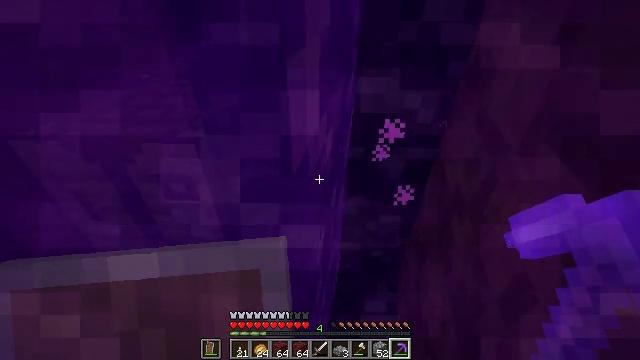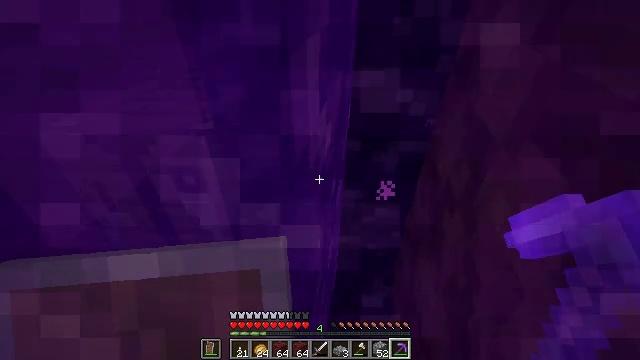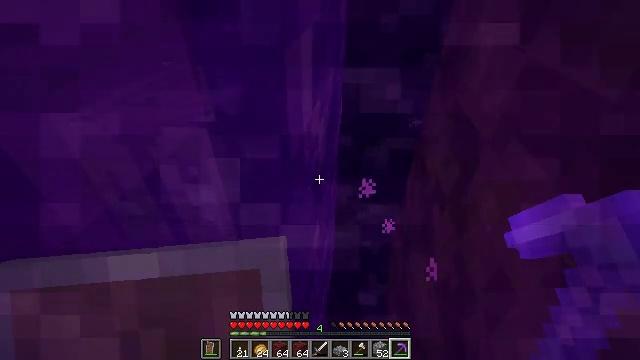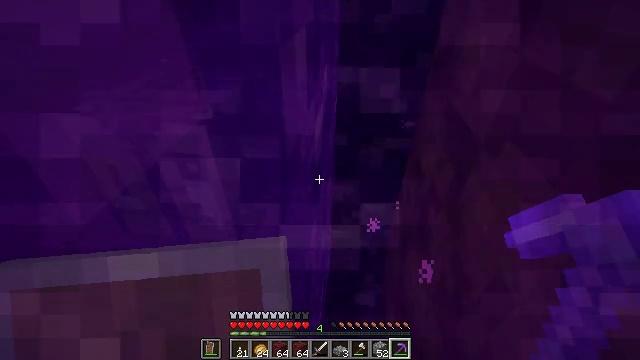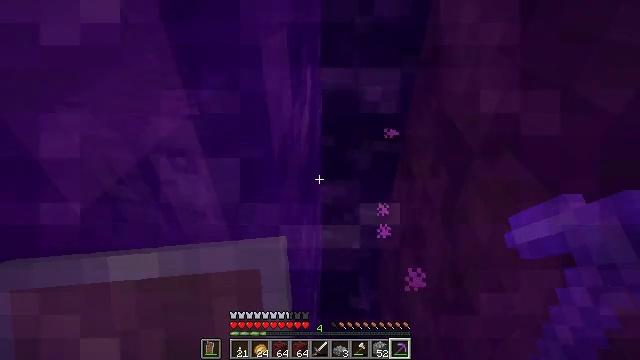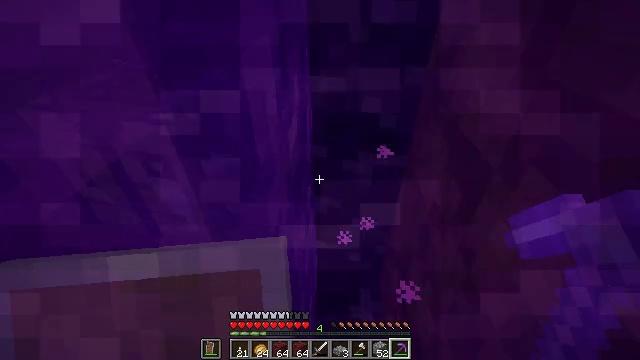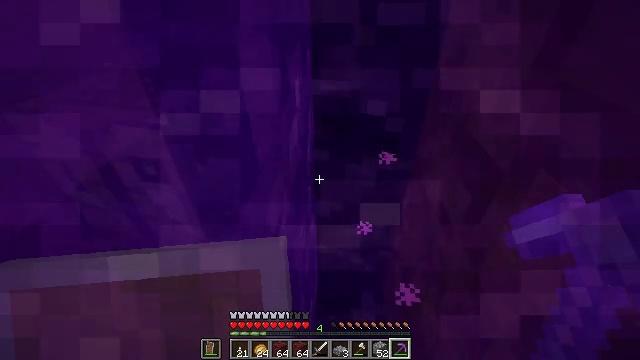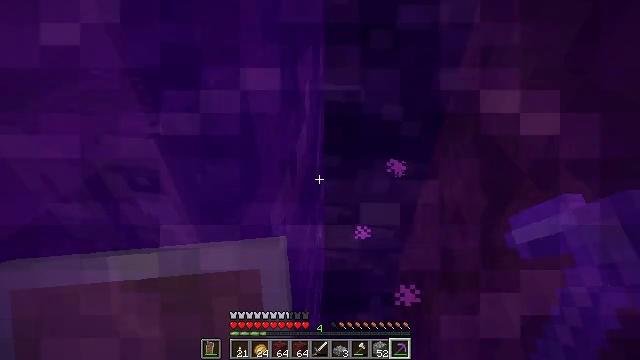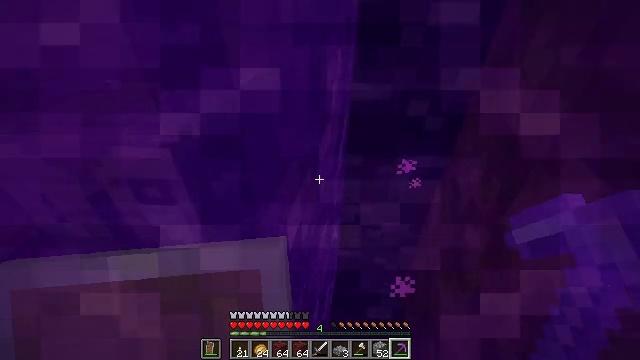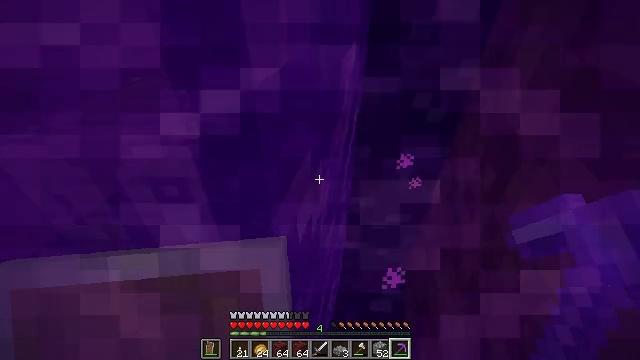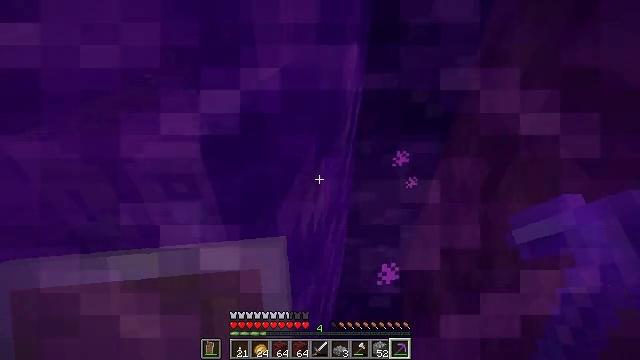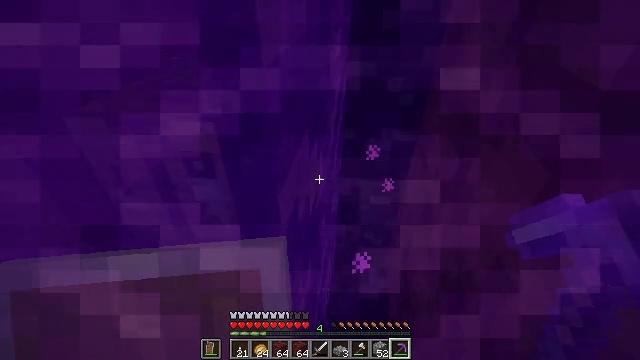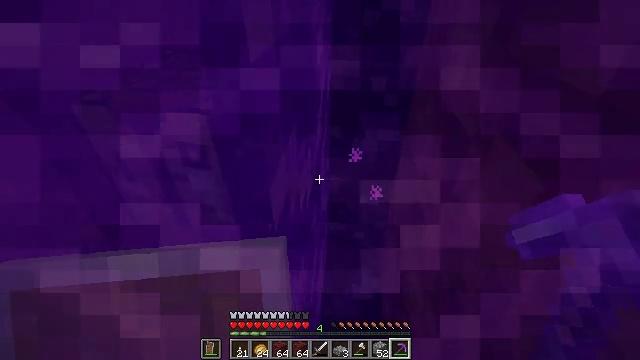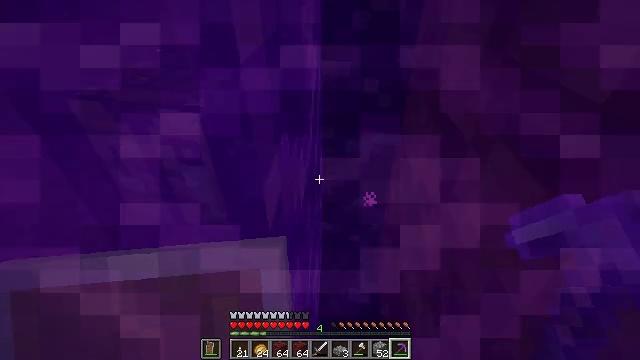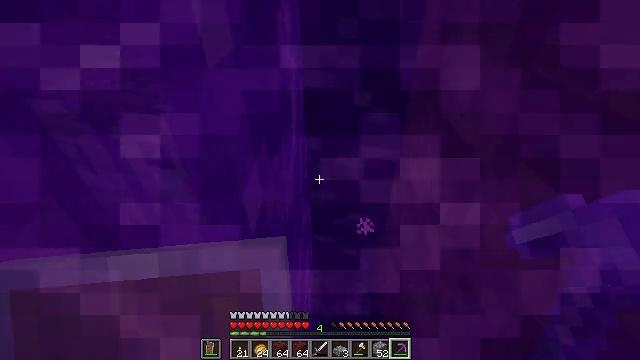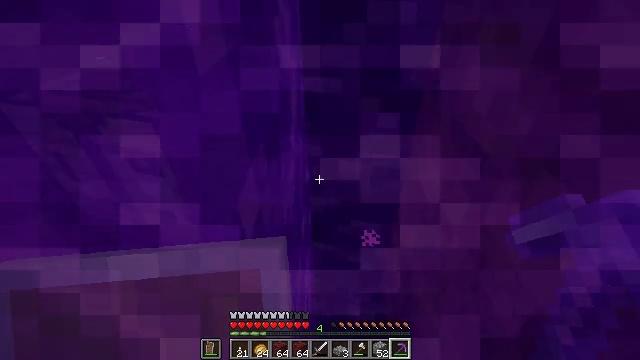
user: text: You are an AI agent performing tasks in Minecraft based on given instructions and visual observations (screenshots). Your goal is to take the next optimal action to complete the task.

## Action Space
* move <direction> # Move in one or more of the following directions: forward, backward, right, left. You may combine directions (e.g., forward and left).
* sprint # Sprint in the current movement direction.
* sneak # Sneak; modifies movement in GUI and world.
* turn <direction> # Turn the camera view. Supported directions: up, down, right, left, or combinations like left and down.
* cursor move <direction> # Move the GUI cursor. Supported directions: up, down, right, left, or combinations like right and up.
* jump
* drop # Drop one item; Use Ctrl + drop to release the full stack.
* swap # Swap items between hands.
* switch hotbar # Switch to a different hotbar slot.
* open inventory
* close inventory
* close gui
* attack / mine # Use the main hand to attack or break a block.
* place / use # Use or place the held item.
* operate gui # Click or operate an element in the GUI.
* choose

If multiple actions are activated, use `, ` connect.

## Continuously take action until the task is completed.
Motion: motion action
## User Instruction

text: craft item air
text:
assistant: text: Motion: no_op
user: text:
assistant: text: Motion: no_op
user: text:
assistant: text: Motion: no_op
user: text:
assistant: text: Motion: no_op
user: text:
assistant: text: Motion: no_op
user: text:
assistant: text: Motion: no_op
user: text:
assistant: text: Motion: no_op
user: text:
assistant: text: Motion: no_op
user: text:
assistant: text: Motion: no_op
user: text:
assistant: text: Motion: no_op
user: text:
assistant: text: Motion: no_op
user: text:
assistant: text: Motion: no_op
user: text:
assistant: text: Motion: no_op
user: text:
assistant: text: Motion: no_op
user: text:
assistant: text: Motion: no_op
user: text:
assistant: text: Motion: no_op
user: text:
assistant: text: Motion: no_op
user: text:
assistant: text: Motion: no_op
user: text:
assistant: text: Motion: no_op
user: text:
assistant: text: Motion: no_op
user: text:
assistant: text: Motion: no_op
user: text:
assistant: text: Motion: no_op
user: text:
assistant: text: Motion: no_op
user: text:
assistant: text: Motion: no_op
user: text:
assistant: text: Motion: no_op
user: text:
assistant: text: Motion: no_op
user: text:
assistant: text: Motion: no_op
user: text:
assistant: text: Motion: no_op
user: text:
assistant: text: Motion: no_op
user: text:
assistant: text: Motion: no_op